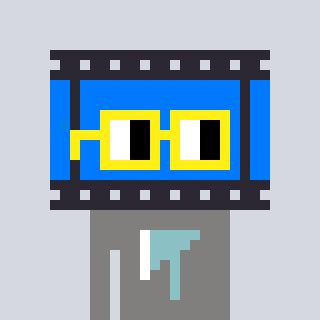
a pixel art character with square yellow glasses, a film strip-shaped head and a bluegrey-colored body on a cool background